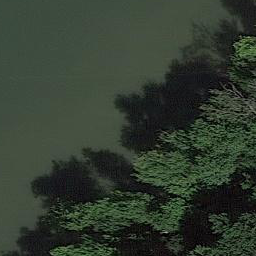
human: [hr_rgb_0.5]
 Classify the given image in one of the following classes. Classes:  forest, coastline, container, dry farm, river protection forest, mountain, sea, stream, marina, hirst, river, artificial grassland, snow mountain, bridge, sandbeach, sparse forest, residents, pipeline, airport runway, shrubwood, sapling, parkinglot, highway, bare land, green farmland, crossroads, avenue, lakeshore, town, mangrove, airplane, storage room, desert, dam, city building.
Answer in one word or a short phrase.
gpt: river protection forest